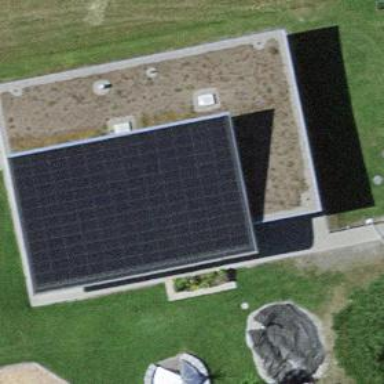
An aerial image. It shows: Solar power generator.